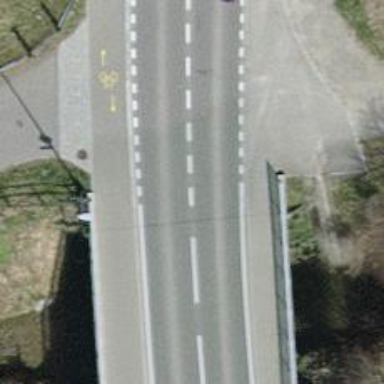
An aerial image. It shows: Primary highway.